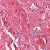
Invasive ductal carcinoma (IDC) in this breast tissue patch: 0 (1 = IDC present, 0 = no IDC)